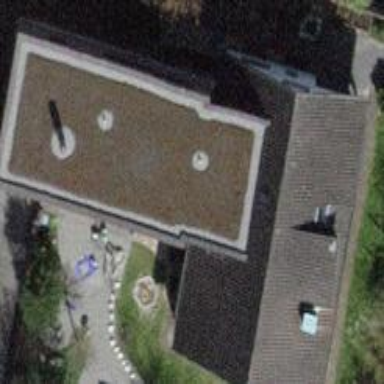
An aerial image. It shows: Residential building with tiled roof.